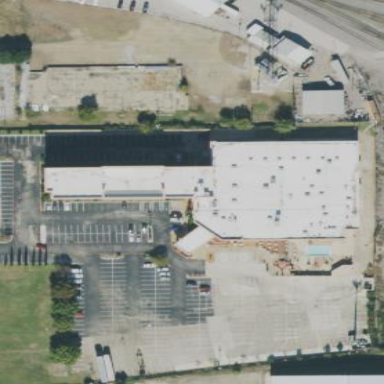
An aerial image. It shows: Hotel building.